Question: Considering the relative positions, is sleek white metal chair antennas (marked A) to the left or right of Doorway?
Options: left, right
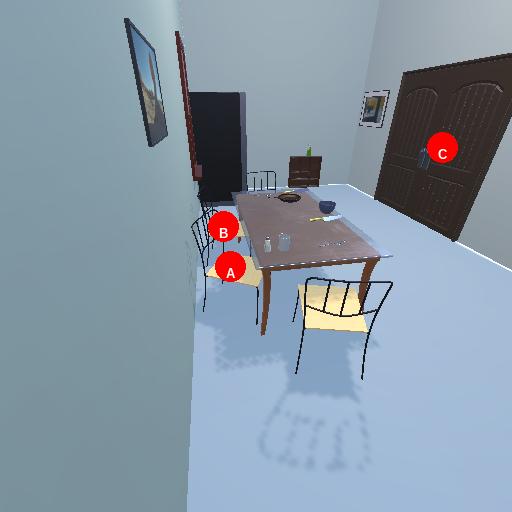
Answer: left